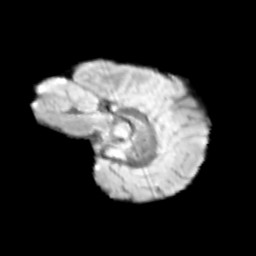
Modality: T2w
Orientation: sagittal
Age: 9
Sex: male
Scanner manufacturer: siemens
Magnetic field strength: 3 T
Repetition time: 3.8 s
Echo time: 0.07 s